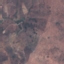
Label: HerbaceousVegetation